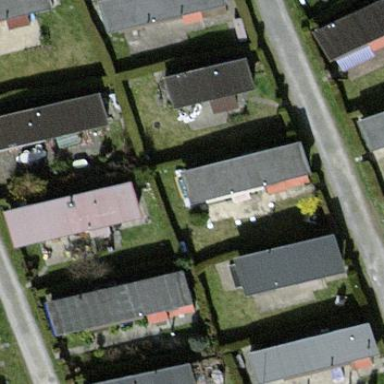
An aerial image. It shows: Static caravan building.